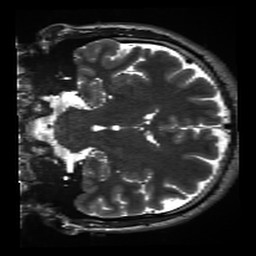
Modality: inplaneT2
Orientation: coronal
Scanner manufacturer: siemens
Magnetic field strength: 3 T
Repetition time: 11 s
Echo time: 0.059 s